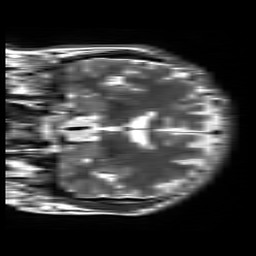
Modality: T2w
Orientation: coronal
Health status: ill
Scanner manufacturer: siemens
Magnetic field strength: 3 T
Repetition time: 5.16 s
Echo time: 0.089 s